Question: I'm trying to make various svg ellipses, with some transparency, but when they touch in the edges, the color gets darker, is there a way for prevent this behaviour happening, for example by making that part that overlaps of the svg not transparent, or any other solution out of the box?

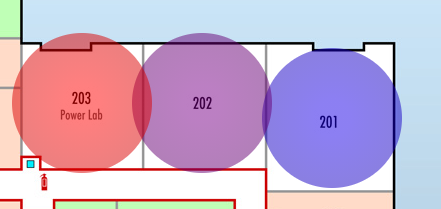
Answer: Instead of superimposing partially transparent circles, superimpose solid-colour circles, then make the group of them transparent together.
'''
<svg viewBox="0 0 300 150">
<rect x="50" y="30" width="180" height="100" fill="none" stroke="black" stroke-width="6"/>
<g opacity="0.5">
<circle cx="50" cy="50" r="50" fill="red"/>
<circle cx="140" cy="50" r="50" fill="purple"/>
<circle cx="230" cy="50" r="50" fill="blue"/>
</g>
</svg>
'''